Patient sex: F
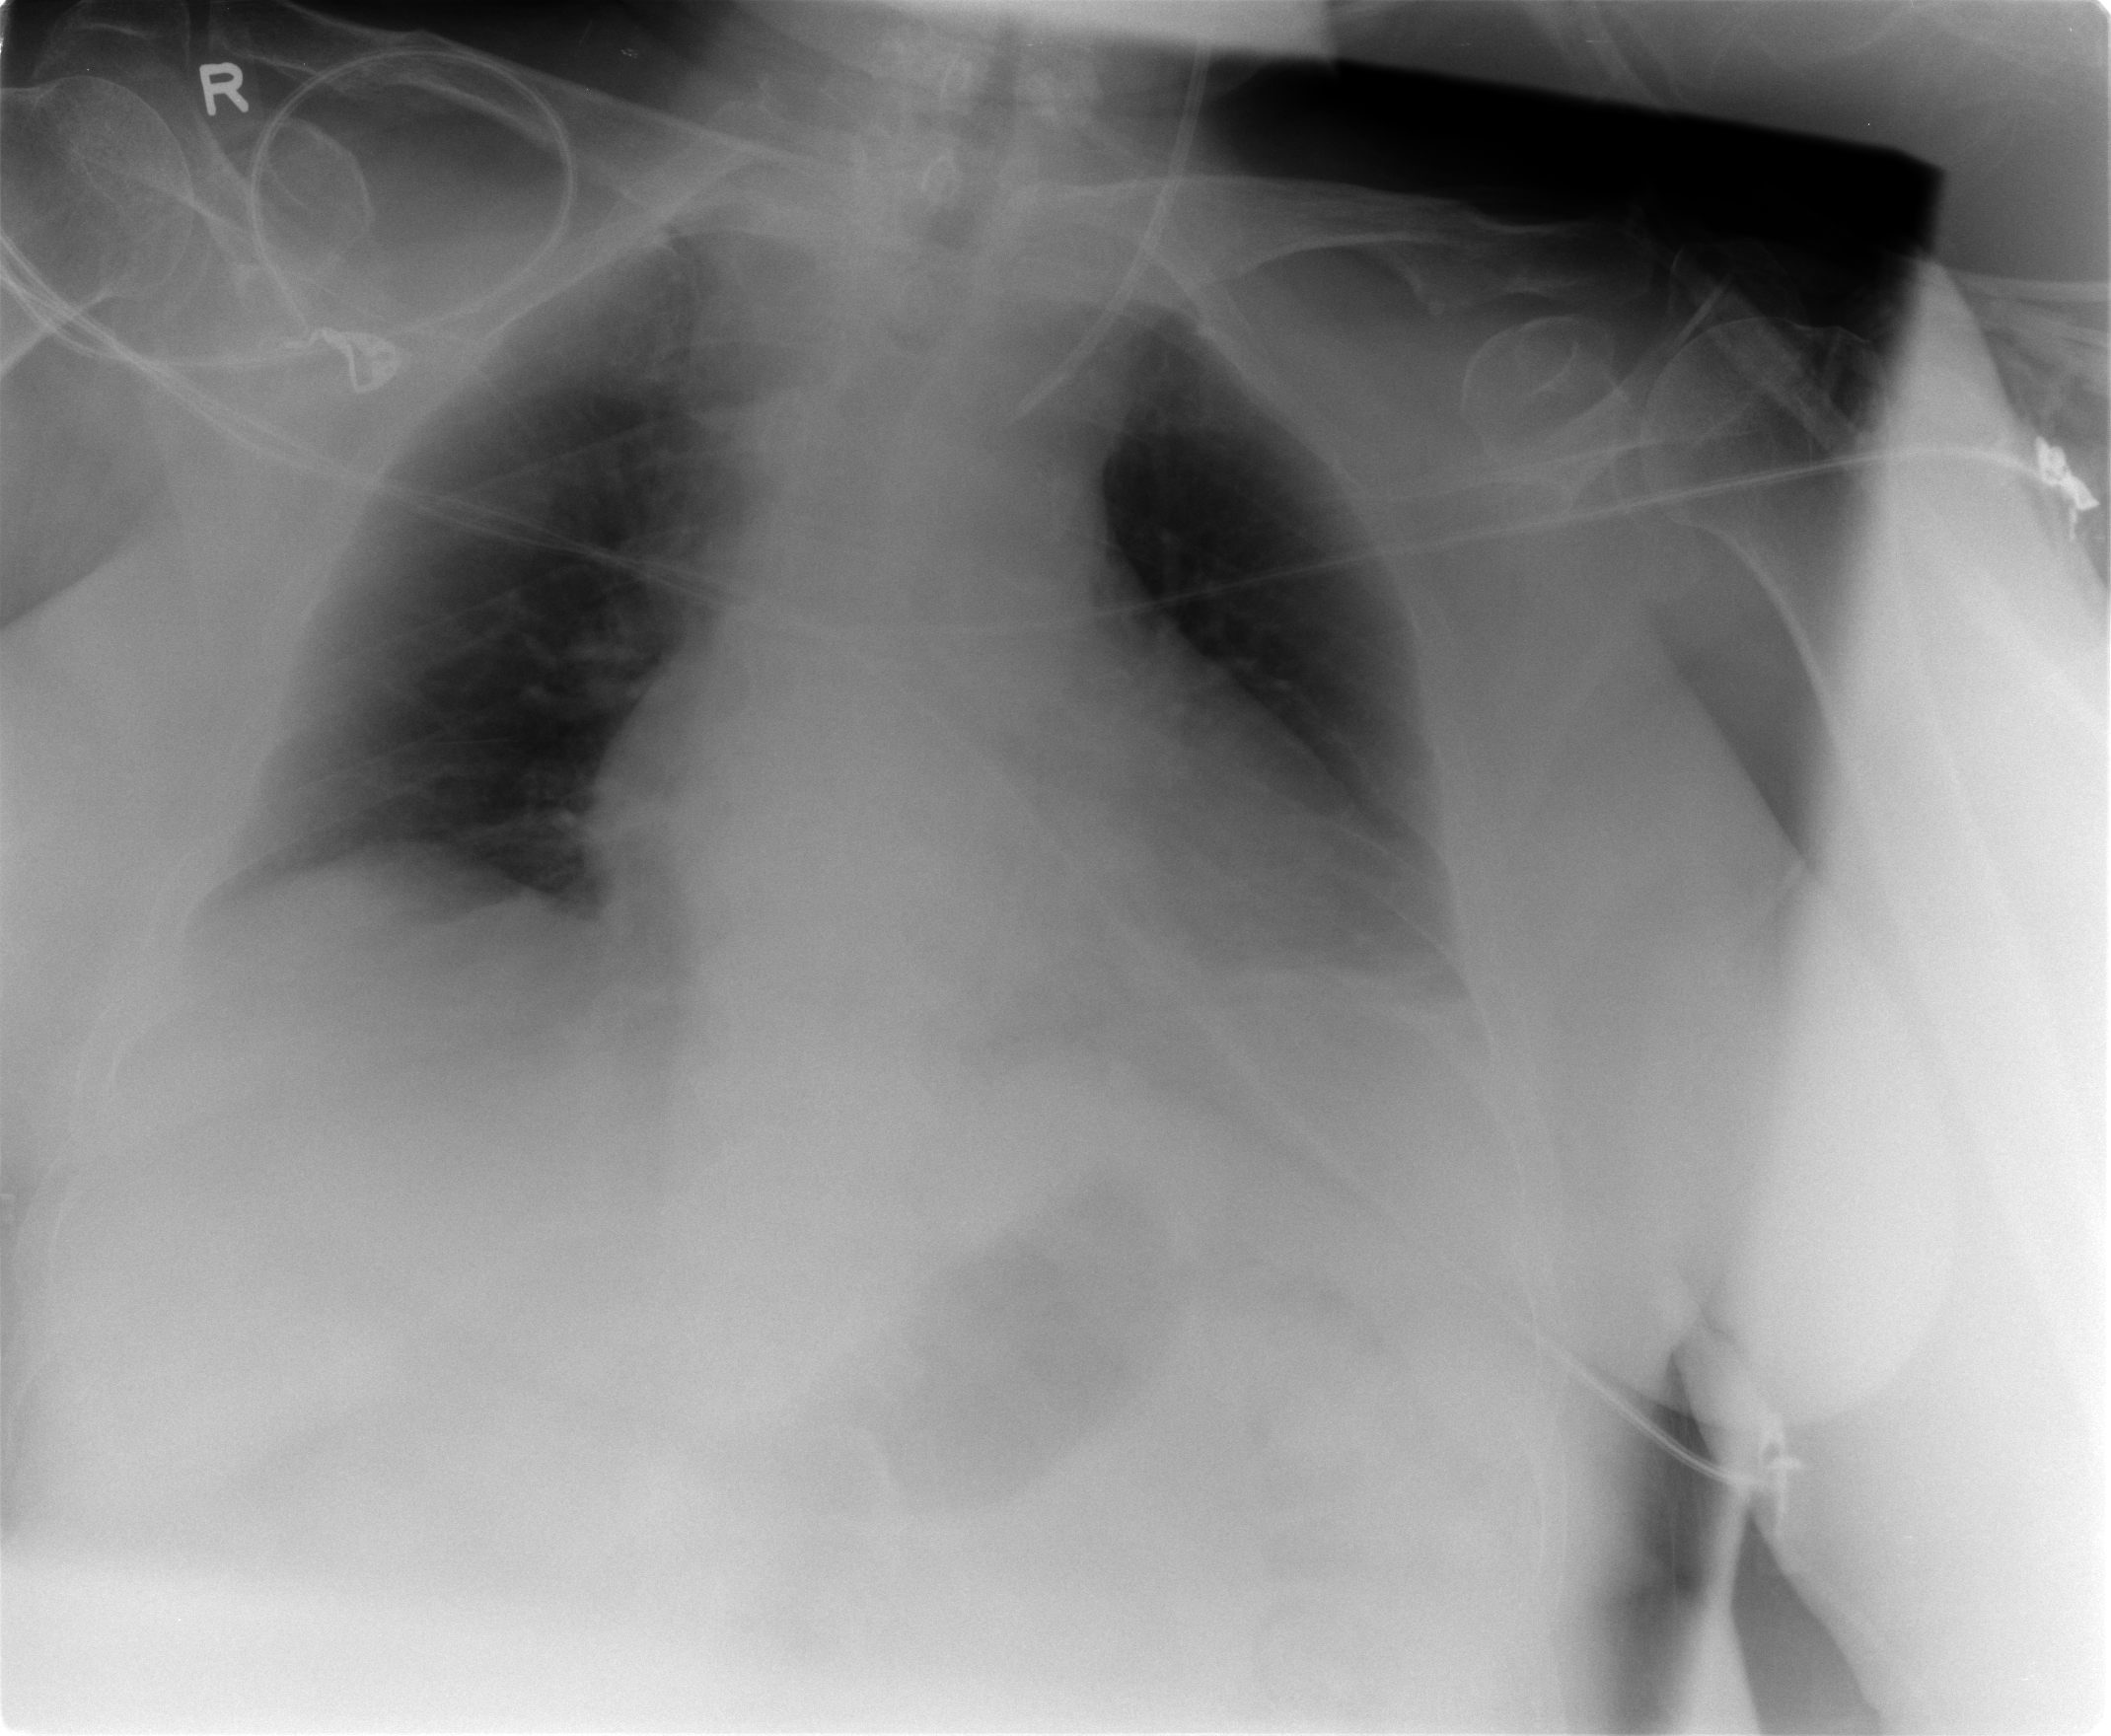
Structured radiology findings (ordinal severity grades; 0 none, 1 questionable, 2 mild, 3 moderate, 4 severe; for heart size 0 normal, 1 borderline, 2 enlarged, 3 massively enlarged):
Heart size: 2
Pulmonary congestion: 0
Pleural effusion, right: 0
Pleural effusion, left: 2
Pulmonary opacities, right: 0
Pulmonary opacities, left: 0
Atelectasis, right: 0
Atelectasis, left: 2